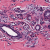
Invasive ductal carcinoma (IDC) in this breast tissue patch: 0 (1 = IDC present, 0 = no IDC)